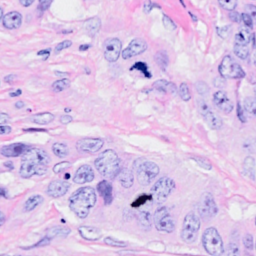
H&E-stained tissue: Breast